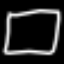
Label: square